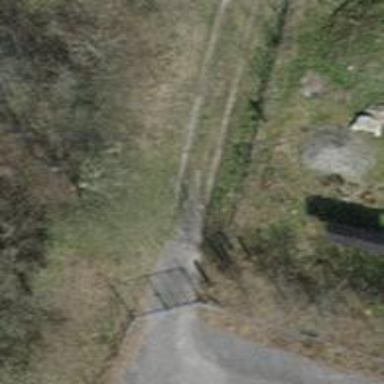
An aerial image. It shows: Path with surface of grass pavers.